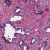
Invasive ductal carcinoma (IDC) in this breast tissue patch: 1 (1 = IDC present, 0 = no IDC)